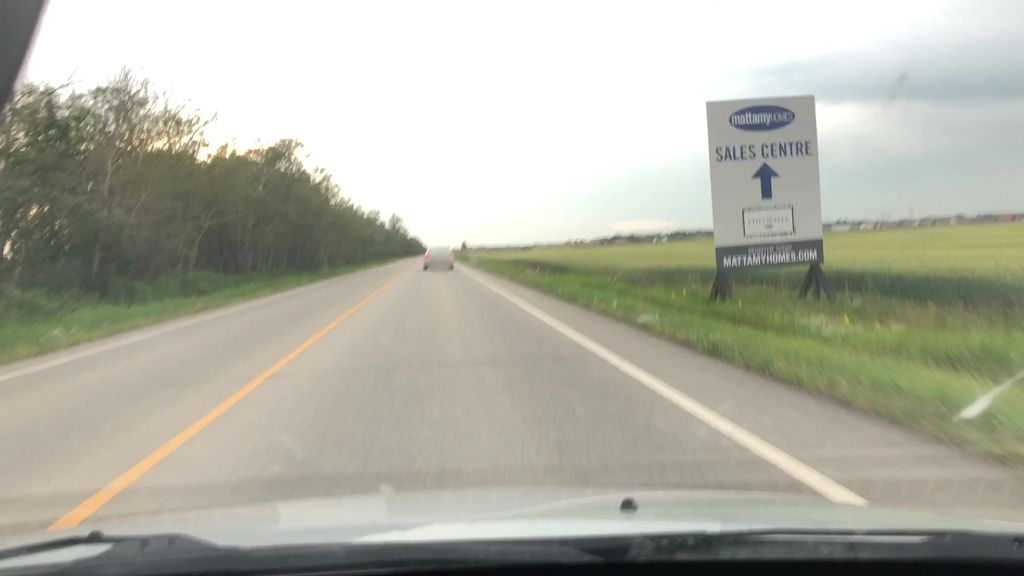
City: edmonton